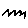
Label: zigzag